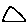
Label: triangle